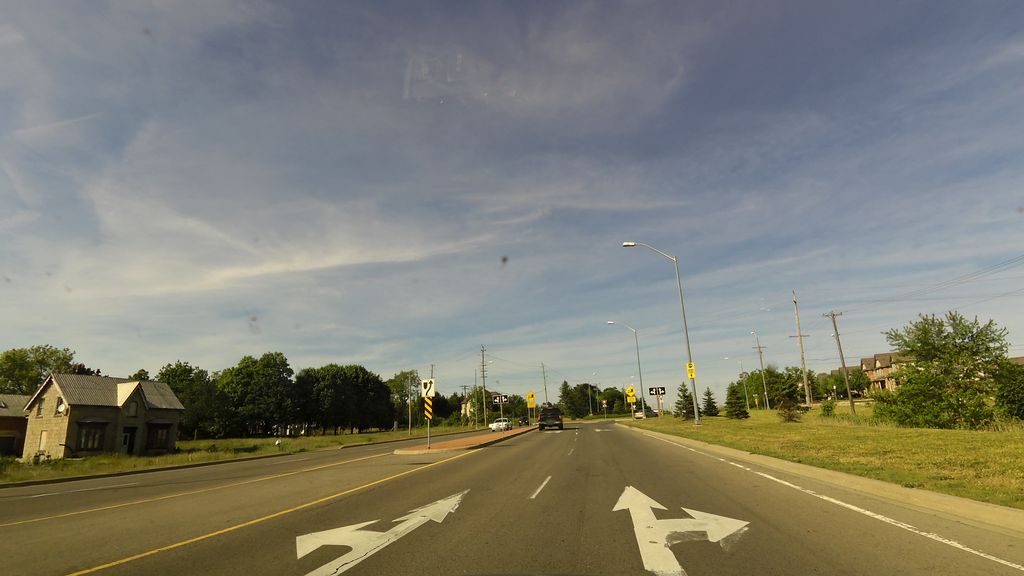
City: hamilton